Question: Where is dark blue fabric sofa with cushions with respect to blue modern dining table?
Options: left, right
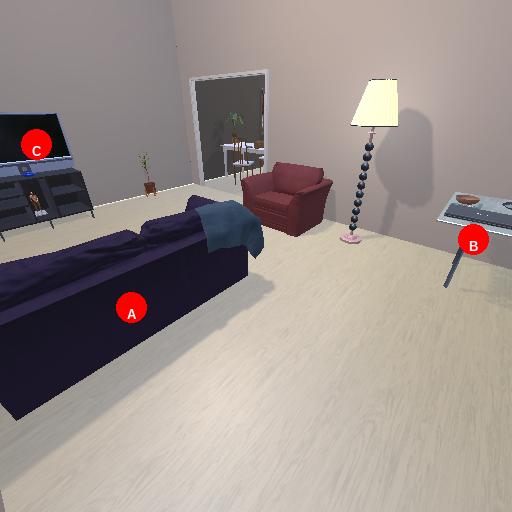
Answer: left